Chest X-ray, PA view. Patient: 55 years old, sex M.
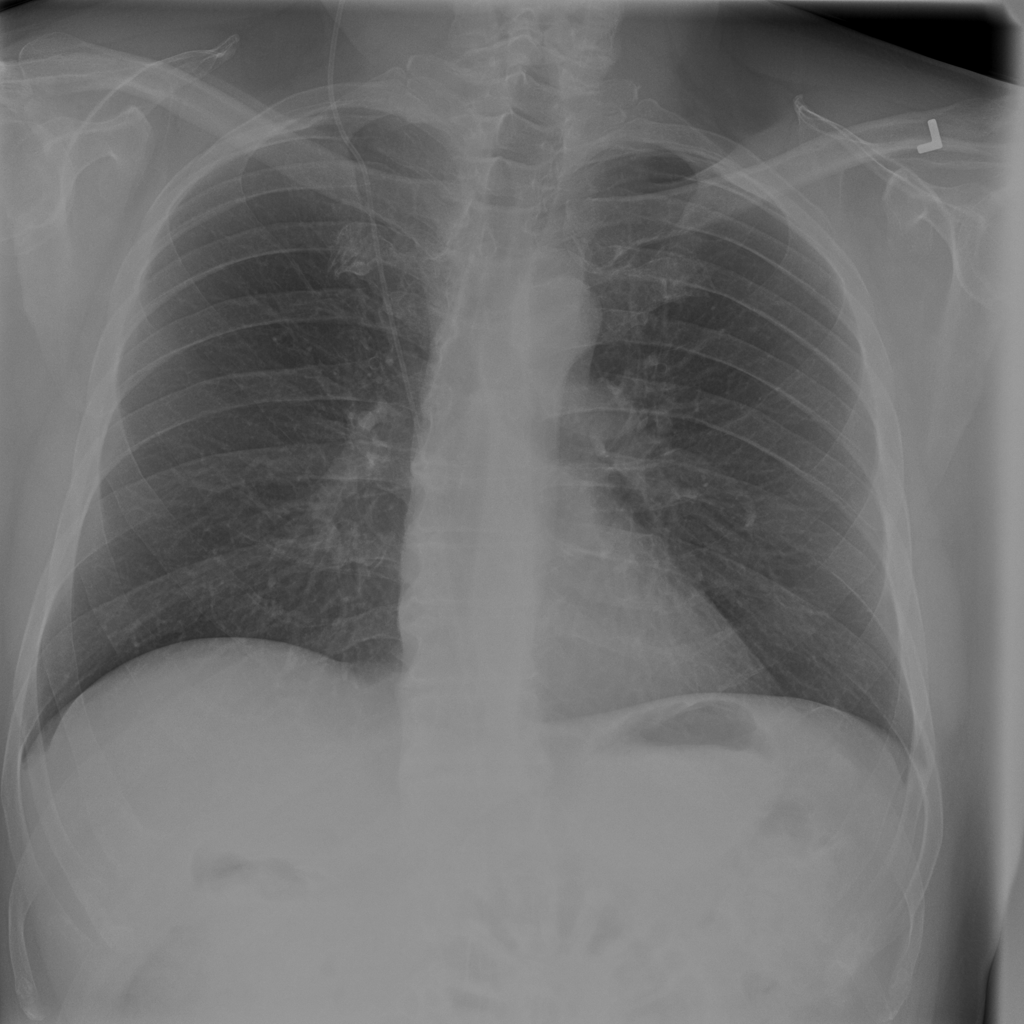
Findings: No Finding